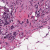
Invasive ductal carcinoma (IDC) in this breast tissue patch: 1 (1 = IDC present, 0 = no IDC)